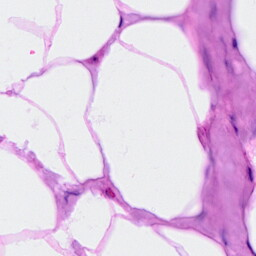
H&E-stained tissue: Breast